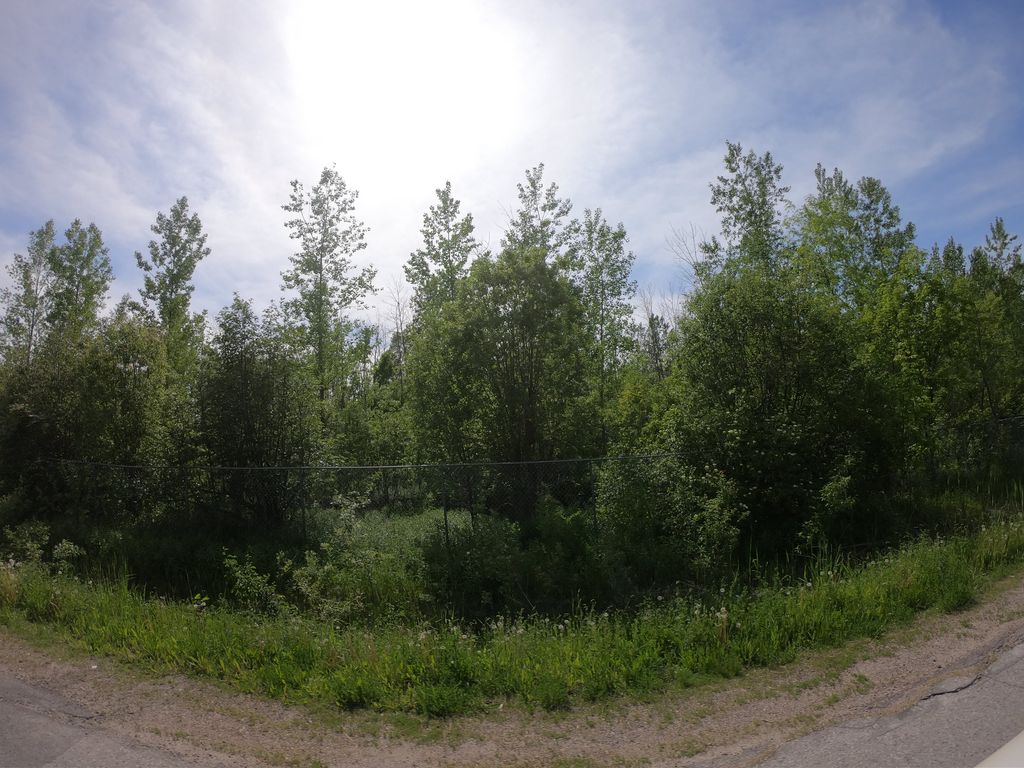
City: ottawa-gatineau